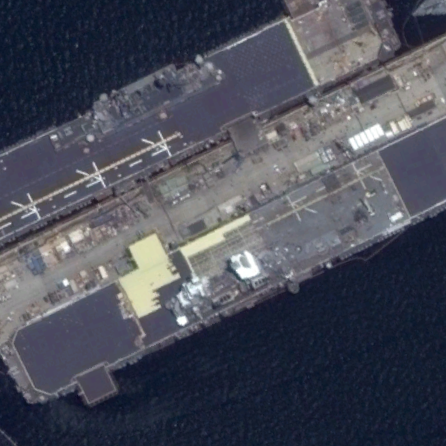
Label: assault